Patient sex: F
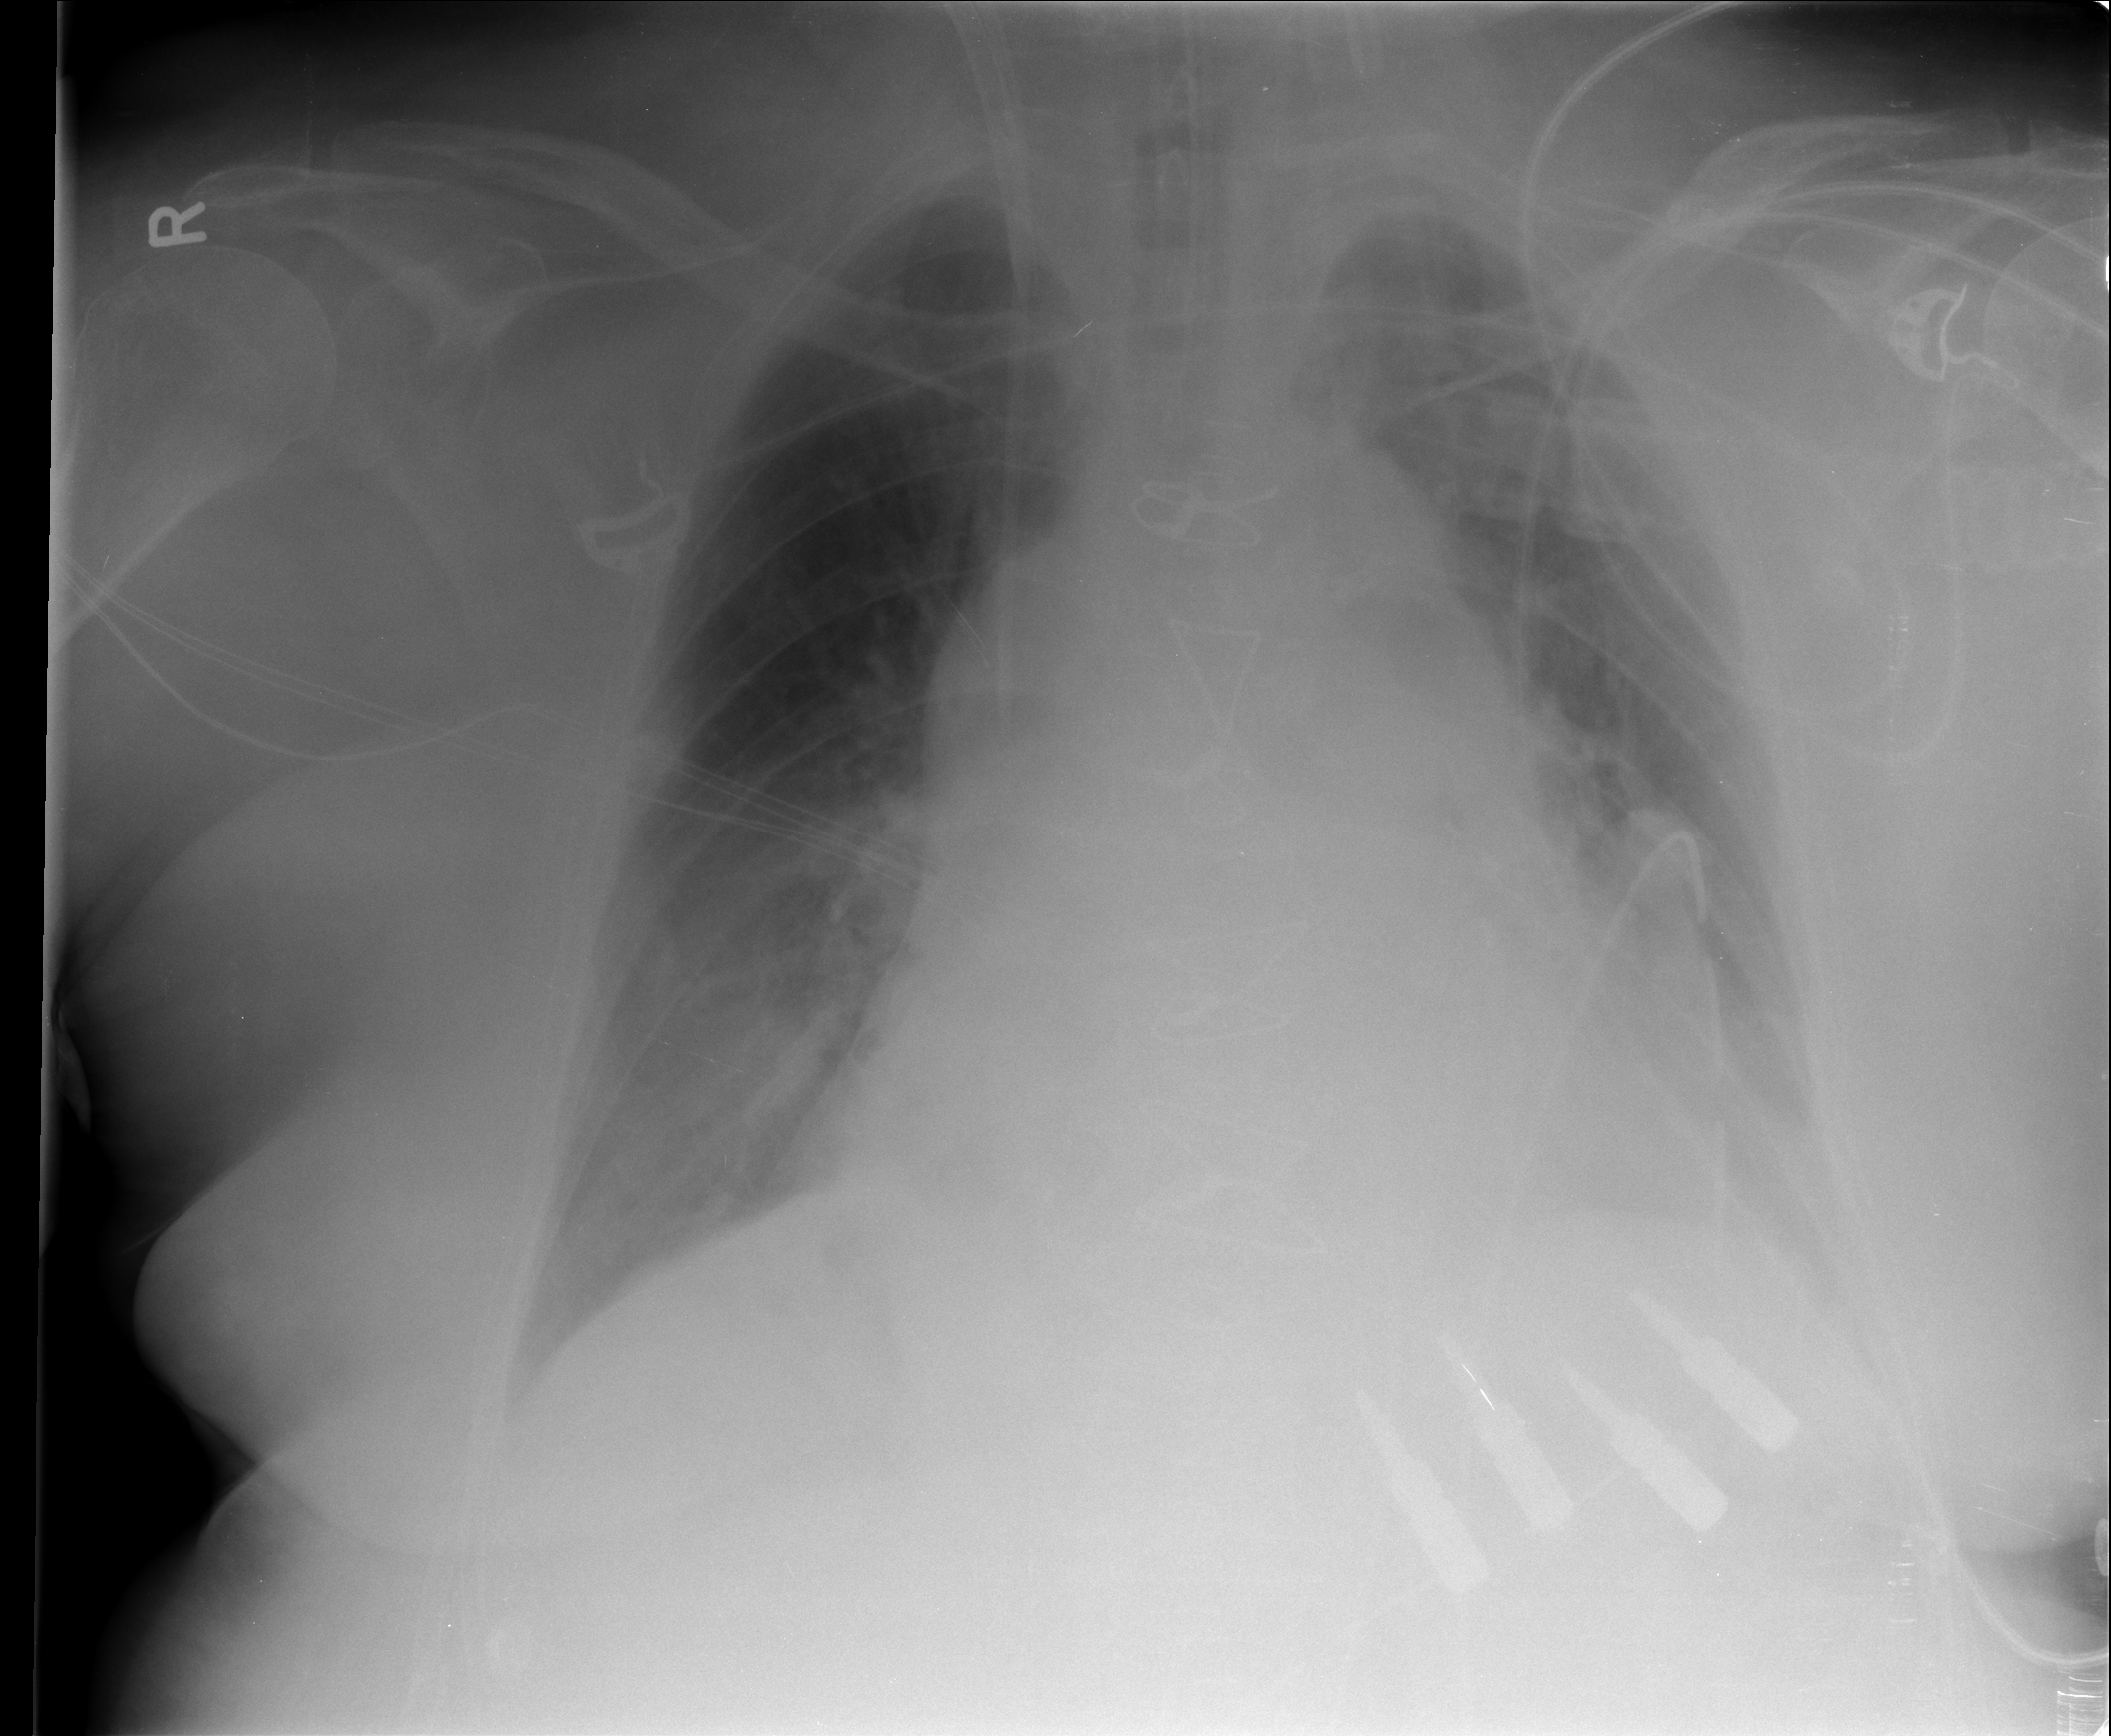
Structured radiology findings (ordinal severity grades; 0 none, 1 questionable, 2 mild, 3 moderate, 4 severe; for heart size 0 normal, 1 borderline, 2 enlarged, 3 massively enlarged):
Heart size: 2
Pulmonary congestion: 1
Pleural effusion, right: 1
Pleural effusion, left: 2
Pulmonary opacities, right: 1
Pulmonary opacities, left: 1
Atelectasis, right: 3
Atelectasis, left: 3